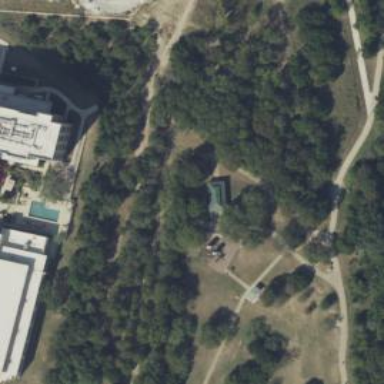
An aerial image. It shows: Disc golf tee.